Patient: sex M, age 61
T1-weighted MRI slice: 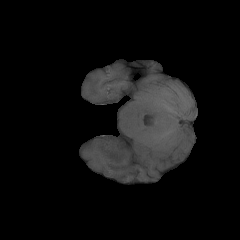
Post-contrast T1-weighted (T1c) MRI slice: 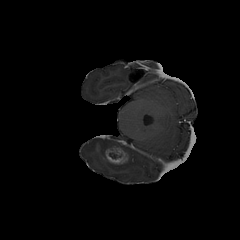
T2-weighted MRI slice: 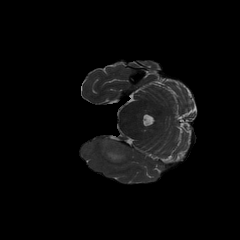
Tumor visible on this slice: yes
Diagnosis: Glioblastoma, IDH-wildtype
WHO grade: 4